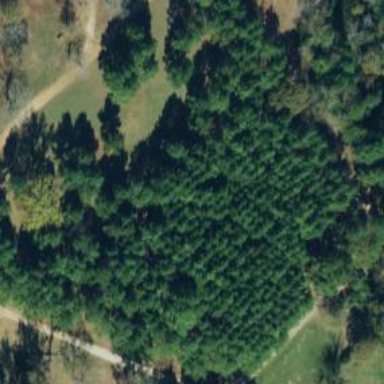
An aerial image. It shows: Evergreen forest with needle-leaved trees.